Interaction volume radius: 5 \u00c5
Interaction volume height: 15 \u00c5
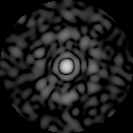
Disorder parameter: 0.8403